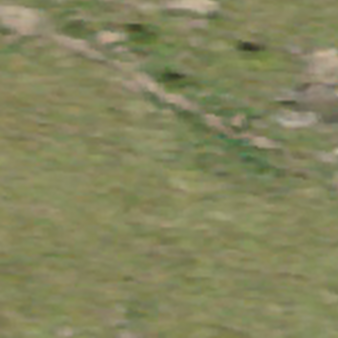
Label: other